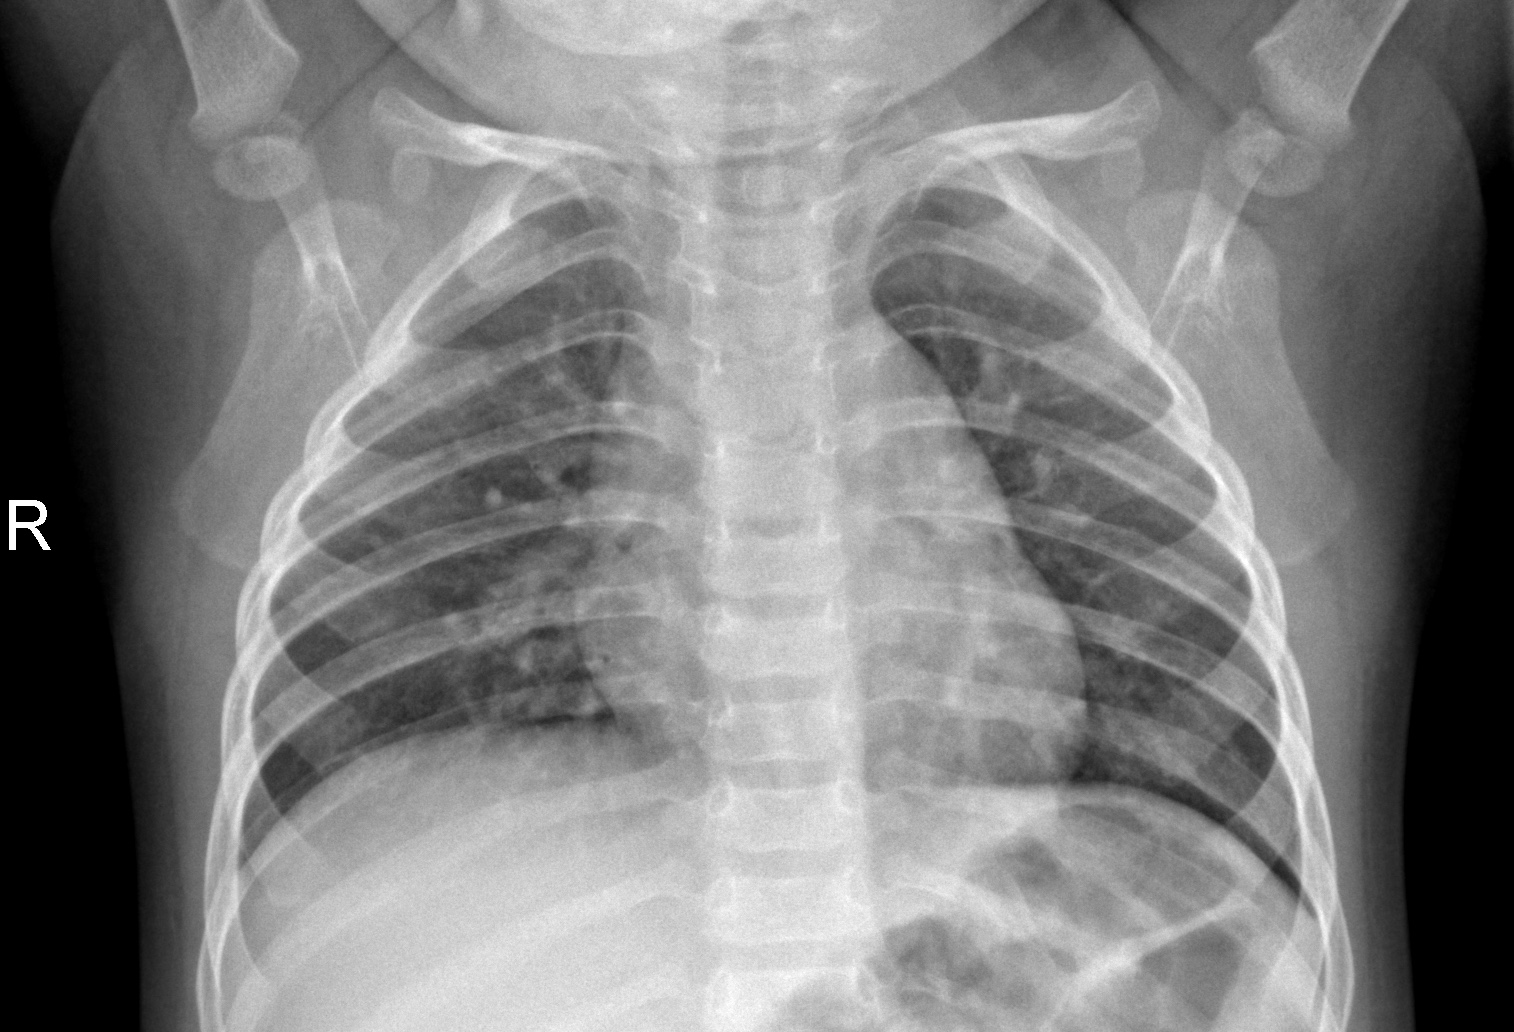
Diagnosis: NORMAL